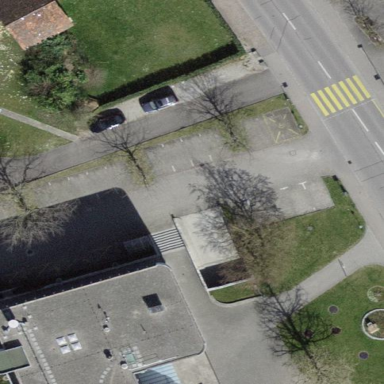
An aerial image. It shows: Parking available on the street side.